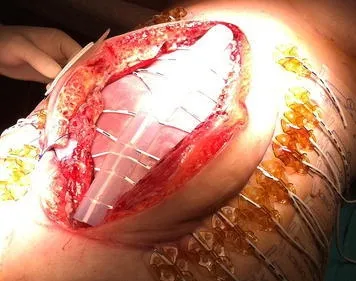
Dynamic closure system (ABRA ).
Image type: medical_photograph (other_medical_photograph)